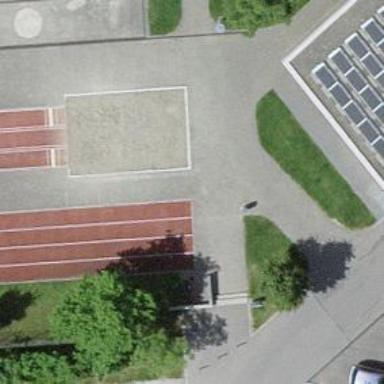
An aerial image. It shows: Footway made of paving stones.